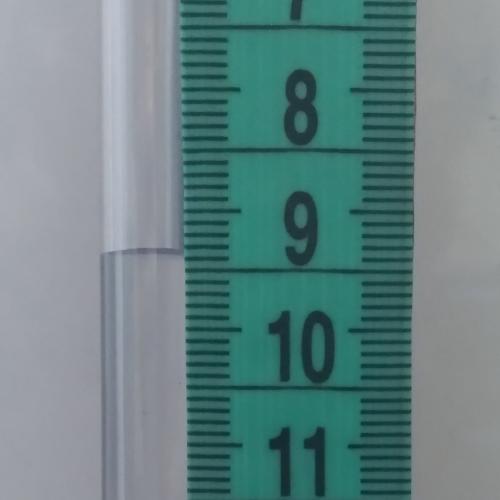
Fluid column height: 9.3 cm